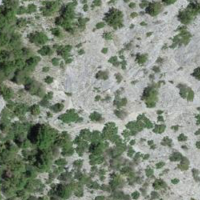
EUNIS habitat code: 48
Species observed at this site:
Zygaena transalpina
Cotinus coggygria
Chorthippus brunneus
Lactuca perennis